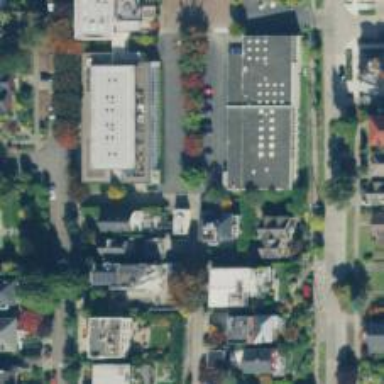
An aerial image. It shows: Alleyway designated as service road.